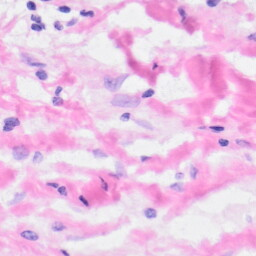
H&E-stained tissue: Kidney